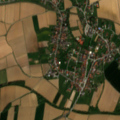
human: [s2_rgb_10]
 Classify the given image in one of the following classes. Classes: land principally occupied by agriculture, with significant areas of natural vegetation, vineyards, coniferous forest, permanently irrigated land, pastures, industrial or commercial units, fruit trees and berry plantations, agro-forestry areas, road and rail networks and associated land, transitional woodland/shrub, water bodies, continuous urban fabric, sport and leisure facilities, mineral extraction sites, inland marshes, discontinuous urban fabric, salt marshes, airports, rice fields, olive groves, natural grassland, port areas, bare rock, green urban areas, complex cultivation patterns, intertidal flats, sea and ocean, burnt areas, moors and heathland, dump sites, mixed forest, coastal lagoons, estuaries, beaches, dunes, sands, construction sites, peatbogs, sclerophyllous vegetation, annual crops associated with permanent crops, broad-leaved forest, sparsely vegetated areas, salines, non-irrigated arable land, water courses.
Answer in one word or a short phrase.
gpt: discontinuous urban fabric, non-irrigated arable land